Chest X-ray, AP view. Patient: 59 years old, sex M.
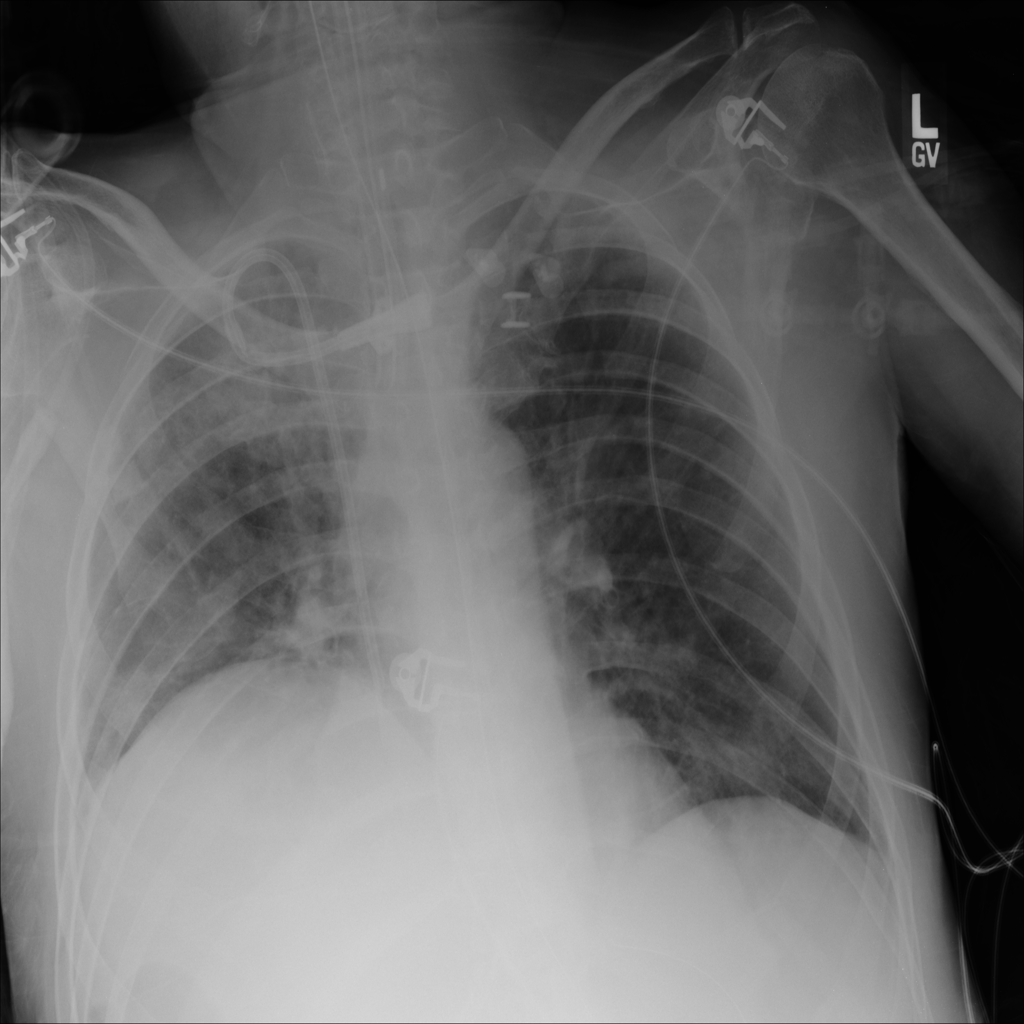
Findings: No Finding